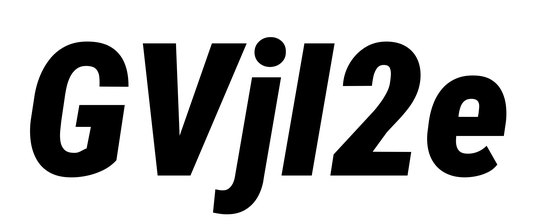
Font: Roboto-Italic_Condensed_Black_Italic